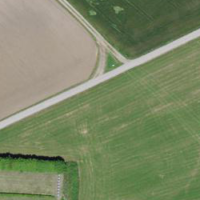
EUNIS habitat code: 52
Species observed at this site:
Sonchus asper